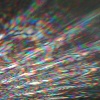
Label: sunburn